Question: Hi I have found the same problem but without an answer:
<URL>
My problem is that I try to plot data with the matplotlib and it connects the first and the last data point. I am using python27 and Windows 7. My problem is just to big to show complete so I just show some parts of the source code. The plot function is as below:
'''
def plot(x, aw,temperature):
plt.clf()
temperatureplot = plt.subplot(211)
awplot = plt.subplot(212)
temperatureplot.grid()
awplot.grid()
#set subplots
awplot.set_ylabel('water activity aw')
awplot.plot(x,aw)
awplot.margins(y=0.05) #adds a gap between maximum value and edge of diagram
temperatureplot.set_ylabel('Temperature in degree C')
temperatureplot.plot(x,temperature)
temperatureplot.margins(y=0.05)
awplot.set_xlabel('Time in [hm]')
plt.gcf().canvas.draw()
'''
I am using this, because I am plotting this in a Tkinter Gui and want to refresh it sometimes. The plot looks like:

My values are:
'''
t = [161000, 161015...., 191115]
aw = [0.618,......, 0.532]
temperature = [23.7,....,24.4]
'''
Is it a problem that I do not start with zero in the t array?
If anybody has a hint or knows the problem please help me.
Cheers Max
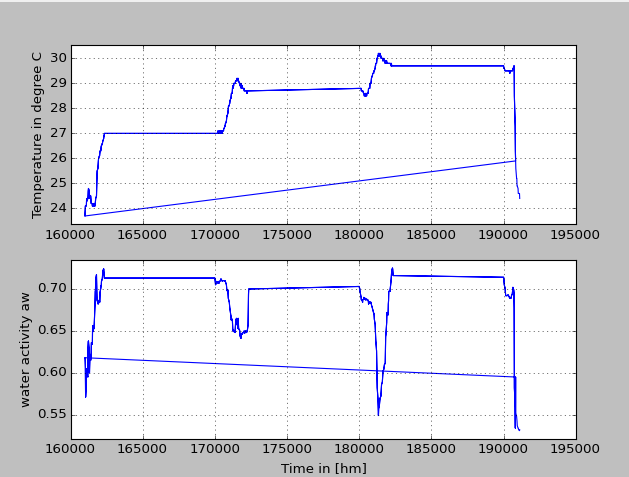
Answer: Good question!
Had a similar problem while plotting time stamped data from a circular buffer. The other answers explained what was going on.
The plot is processing the vectors in strict order, drawing a line from first coordinate to second and so on. But a circular buffer can start with lowest time at any point.
Thus the plot will often start somewhere in the middle of the plot window with nice incrementing time. Then it reaches the insertion point and jumps in time to the start of the window -- drawing an ugly line -- then resuming up to the starting point.
The quick solution was replacing this line:
'''
plot(pTime, pPos)
'''
with two lines plotting each half in the right order:
'''
plot(pTime[ptr:], pPos[ptr:])
plot(pTime[0:ptr], pPos[0:ptr])
'''